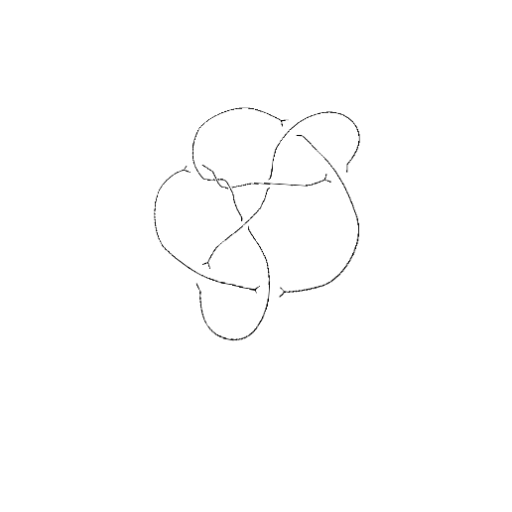
Crossing number: 9